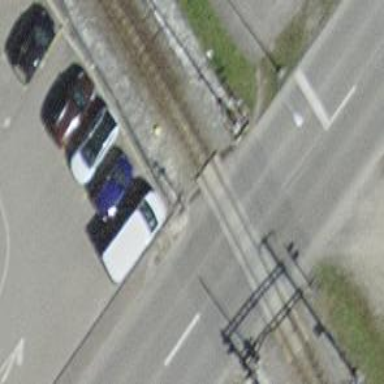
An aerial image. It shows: Railway level crossing.